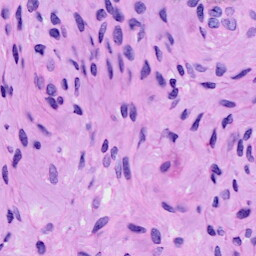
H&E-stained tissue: Cervix